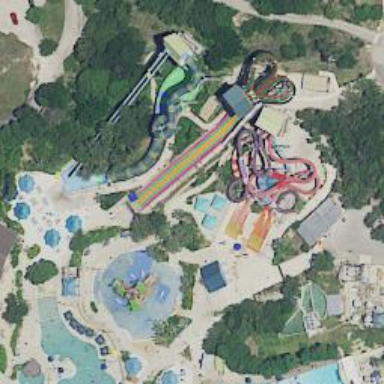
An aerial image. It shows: Water slide attraction.